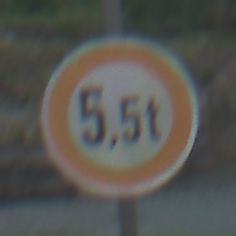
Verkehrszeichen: TatsaechlicheMasse
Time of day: MorningAfternoon
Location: Outdoor (Nature)
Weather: PartlyCloudy
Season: NotSpecified
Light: Natural